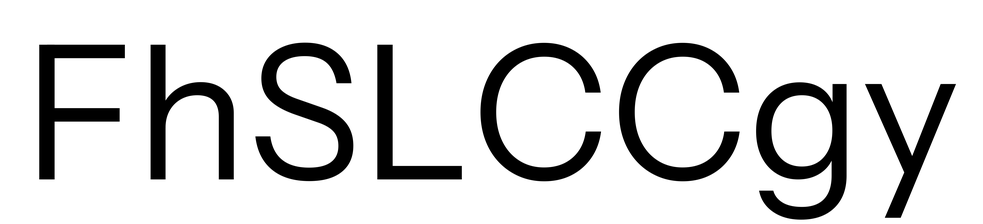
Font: InstrumentSans_Regular